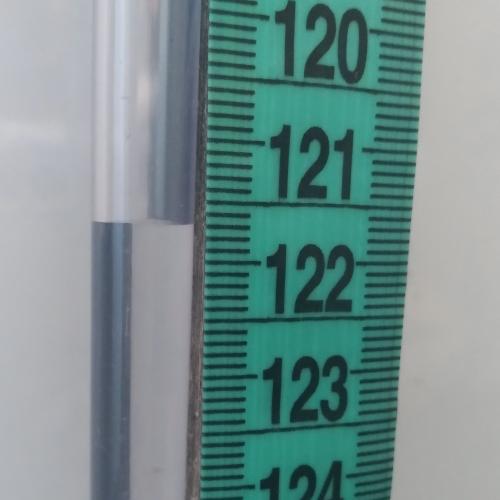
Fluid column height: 121.7 cm